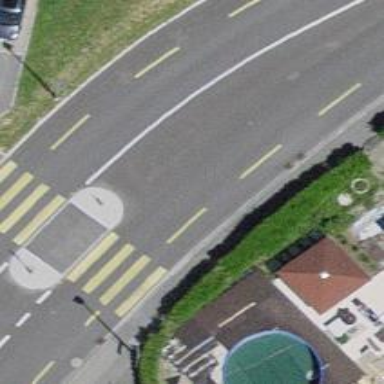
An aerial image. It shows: Secondary road with left-side cycle lane and sidewalk.